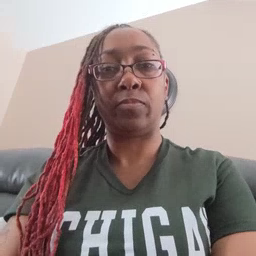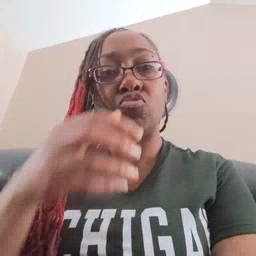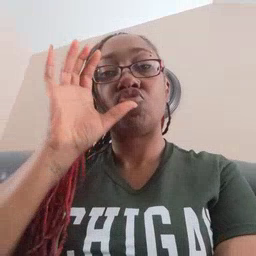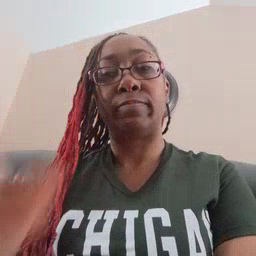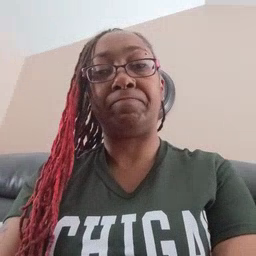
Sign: drink